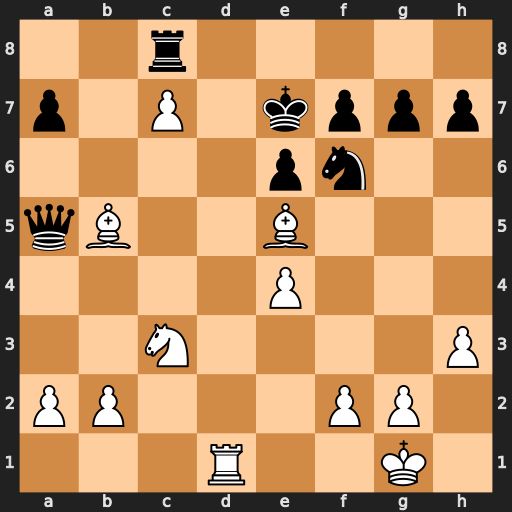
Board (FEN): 2r5/p1P1kppp/4pn2/qB2B3/4P3/2N4P/PP3PP1/3R2K1
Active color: w
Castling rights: -
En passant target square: -
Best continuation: Bd6#